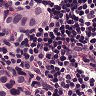
Metastatic tissue present: yes